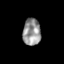
Tissue: skin
Cell type: Others
Senescence score: 0.2577
Nuclear area (px): 468
Mean DAPI intensity: 150.53